Question: Find the variance in the following histogram, where the data are distributed only above tens and the height of the histogram is an integer multiple of 5. Keep the result of the variance as an integer.
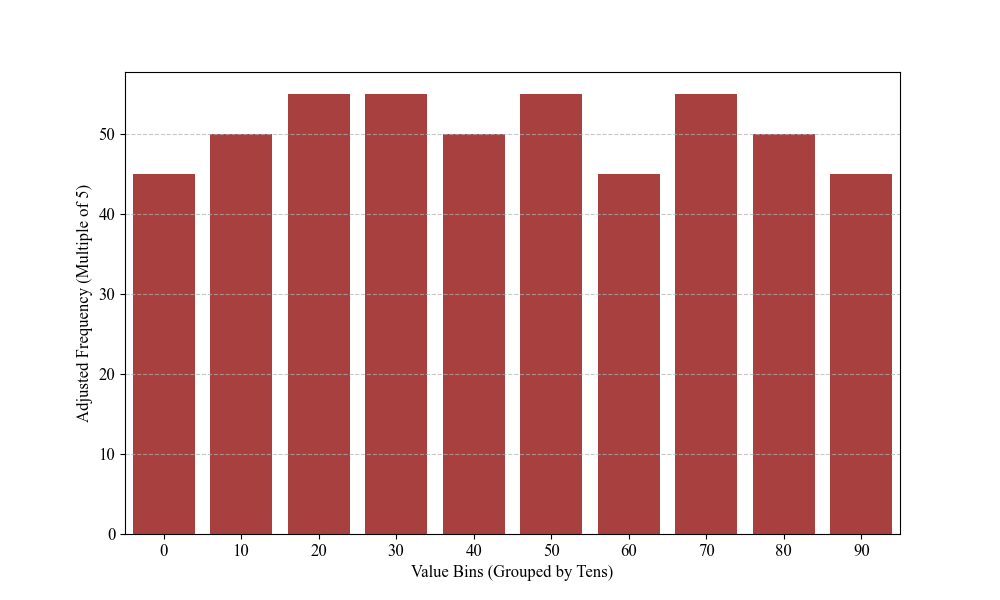
Answer: 789